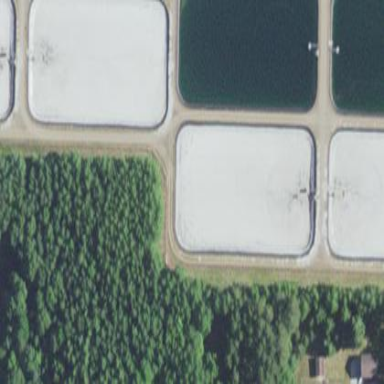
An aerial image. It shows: Serene fishpond with water.